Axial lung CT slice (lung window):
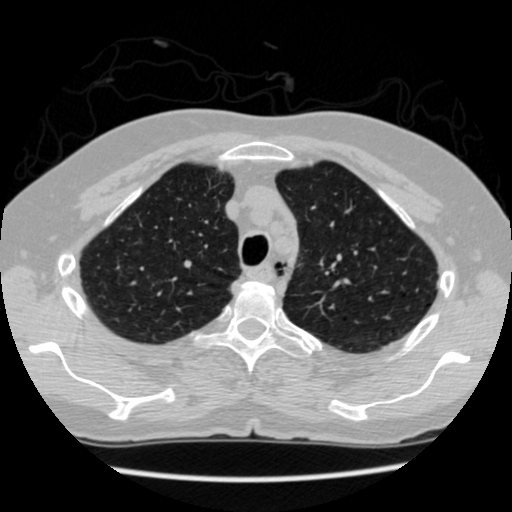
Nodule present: no